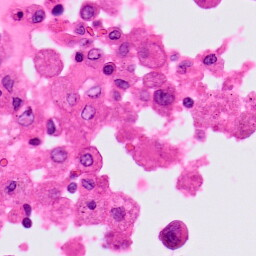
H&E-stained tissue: Lung